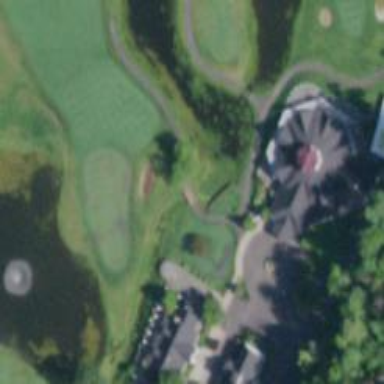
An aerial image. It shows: Path designated for golf carts.